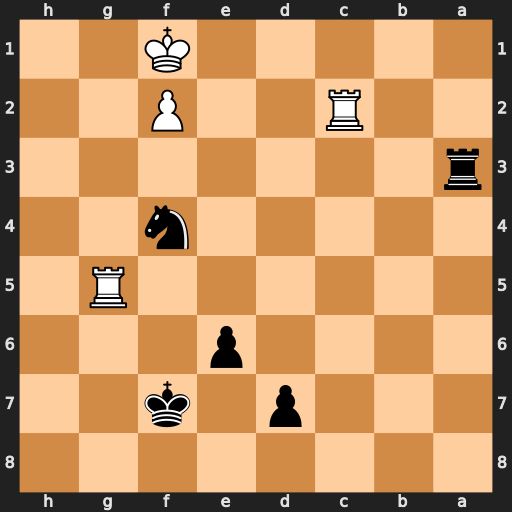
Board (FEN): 8/3p1k2/4p3/6R1/5n2/r7/2R2P2/5K2
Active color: b
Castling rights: -
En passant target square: -
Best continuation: Ra1+ Rc1 Rxc1#